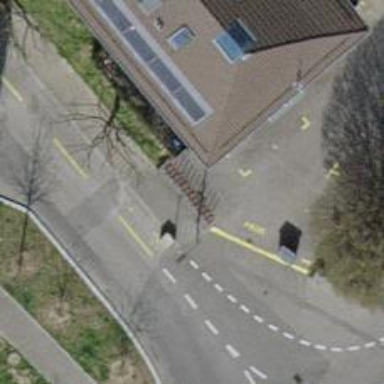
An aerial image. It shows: Bicycle parking area with wall loops.